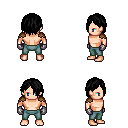
a pixel art fantasy rpg character, male body template, human, light skin, leather shoulder armor, teal pants, black bangs hairstyle, metal gloves, four views (front, back, left, right), 2x2 character sprite sheet, small pixel art, hard edges, no anti-aliasing